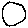
Label: circle